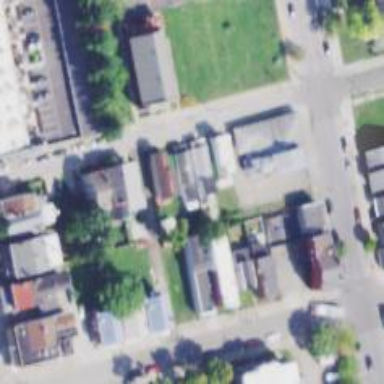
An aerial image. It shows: Alleyway designated as service road.